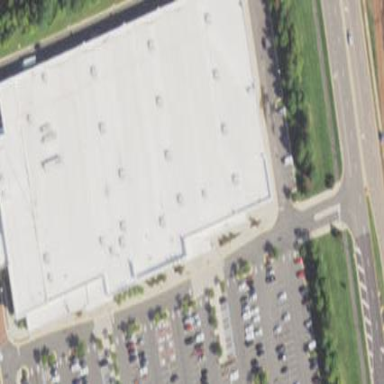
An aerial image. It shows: Supermarket located in building.